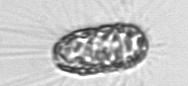
Label: Corethron_hystrix